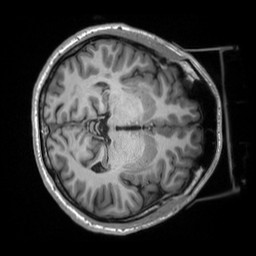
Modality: T1w
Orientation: axial
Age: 49
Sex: female
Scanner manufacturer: siemens
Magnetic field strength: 3 T
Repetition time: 2.53 s
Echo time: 0.00219 s